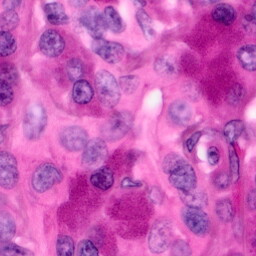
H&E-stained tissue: Pancreatic